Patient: sex F, age 59
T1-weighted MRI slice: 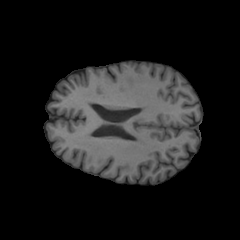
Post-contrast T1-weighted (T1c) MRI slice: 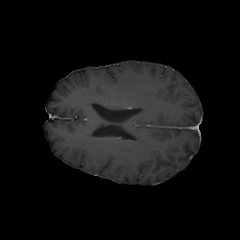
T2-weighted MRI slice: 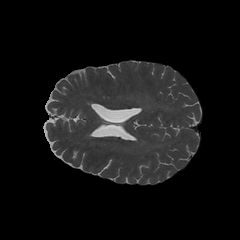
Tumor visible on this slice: no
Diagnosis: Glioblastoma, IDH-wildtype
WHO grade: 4